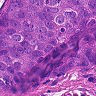
Metastatic tissue present: yes